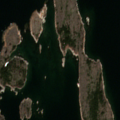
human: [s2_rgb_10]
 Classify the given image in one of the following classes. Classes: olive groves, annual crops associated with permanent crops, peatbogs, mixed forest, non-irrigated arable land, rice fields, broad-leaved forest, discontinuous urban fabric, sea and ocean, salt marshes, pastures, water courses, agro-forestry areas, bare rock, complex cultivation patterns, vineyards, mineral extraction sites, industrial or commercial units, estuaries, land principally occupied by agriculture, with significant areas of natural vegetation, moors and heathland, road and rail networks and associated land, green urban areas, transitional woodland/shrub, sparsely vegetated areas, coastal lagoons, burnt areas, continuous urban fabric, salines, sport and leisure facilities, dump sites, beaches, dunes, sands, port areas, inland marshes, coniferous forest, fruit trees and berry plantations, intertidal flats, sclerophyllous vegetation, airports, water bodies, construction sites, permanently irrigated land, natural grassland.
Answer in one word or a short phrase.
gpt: bare rock, sea and ocean